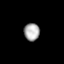
Tissue: lung
Cell type: Epithelial cells
Senescence score: 0.2181
Nuclear area (px): 266
Mean DAPI intensity: 171.508